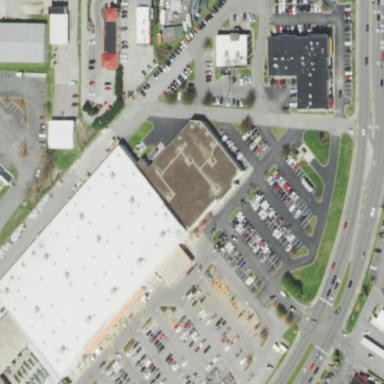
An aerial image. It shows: Department store building.